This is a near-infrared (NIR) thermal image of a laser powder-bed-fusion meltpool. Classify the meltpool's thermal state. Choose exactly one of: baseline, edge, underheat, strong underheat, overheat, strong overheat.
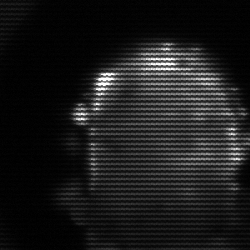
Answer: baseline